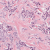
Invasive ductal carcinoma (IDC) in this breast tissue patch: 1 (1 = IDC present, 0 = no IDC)